Question: I hope you can help me, it is somewhat an issue for me. I have 4 divs, and each one contains an image and a little text. I want to align them so they look like this

Thanks in advance
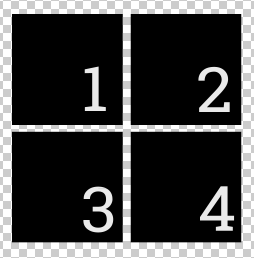
Answer: You need to be a little more specific, i.e. what your current html and css is and and example link.
A simple solution is to just float all 4 divs, giving them fixed width's and height's, clear the left float on the third div so that the final two divs drop down to the second line.
You don't even have to clear the third div if you just set a 50% width on the divs but that's dependent on if you are using fixed width's and height's, i.e responsive sites shunn fixed width's.